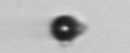
Label: bead